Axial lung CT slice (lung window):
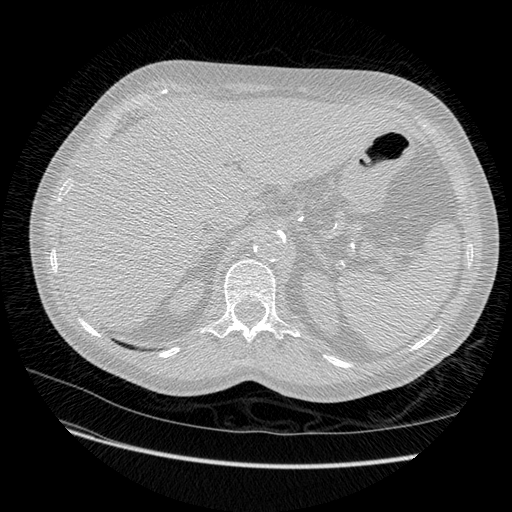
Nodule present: no